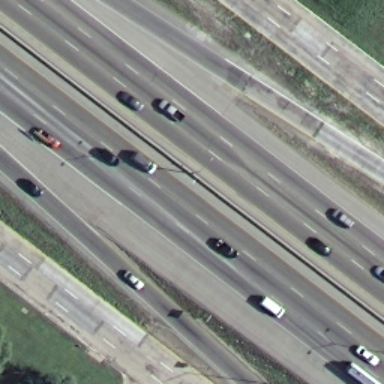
There are some straight freeways with cars on the roads .